Question: The goal is to obtain something similar to

To define the graph I use:
'''
import matplotlib.pyplot as plt
import networkx as nx
graph = {
'1': ['2', '3', '4'],
'2': ['5','11','12','13','14','15'],
'3' : ['6','7','66','77'],
'5': ['6', '8','66','77'],
'4': ['7','66','77'],
'7': ['9', '10']
}
MG = nx.DiGraph()
MG.add_edges_from([(start, stop, {'weigth' : len(graph[start]) })
for start in graph for stop in graph[start]])
'''
and the code to plot it is:
'''
plt.figure(figsize=(8,8))
pos=nx.graphviz_layout(MG,prog="twopi",root='1')
for n in MG.nodes_iter():
nx.draw_networkx_nodes(MG, pos,
nodelist = [n],
node_size = 2000 / float(len(MG[n[0]])+1),
node_color = (len(MG[n[0]])+1),
alpha = 1/float(len(MG[n[0]])+1),
with_labels=True
)
xmax=1.1*max(xx for xx,yy in pos.values())
ymax=1.1*max(yy for xx,yy in pos.values())
plt.xlim(0,xmax)
plt.ylim(0,ymax)
plt.show()
'''
There are 2 things here that I would like to know:
- how can I have the color node depending on the number of links each node has (i.e. 'len(MG[0])')? - where are my labels?
Thanks
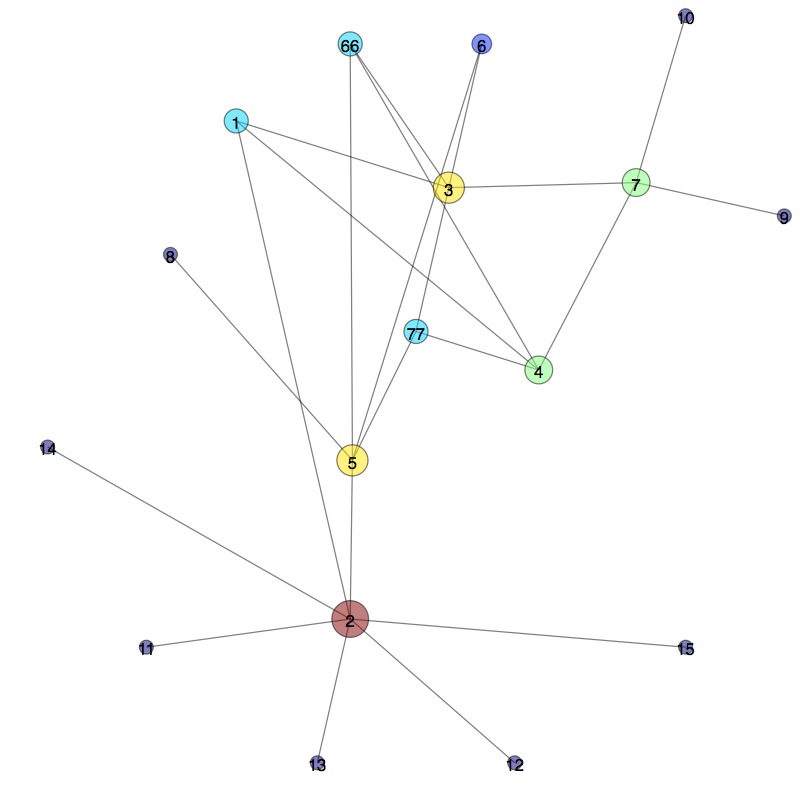
Answer: How about this? You can use matplotlib's colormaps to map values to colors for the nodes.
'''
import matplotlib.pyplot as plt
import networkx as nx
graph = {
'1': ['2', '3', '4'],
'2': ['5','11','12','13','14','15'],
'3' : ['6','7','66','77'],
'5': ['6', '8','66','77'],
'4': ['7','66','77'],
'7': ['9', '10']
}
MG = nx.DiGraph(graph)
plt.figure(figsize=(8,8))
pos=nx.graphviz_layout(MG,prog="twopi",root='1')
nodes = MG.nodes()
degree = MG.degree()
color = [degree[n] for n in nodes]
size = [2000 / (degree[n]+1.0) for n in nodes]
nx.draw(MG, pos, nodelist=nodes, node_color=color, node_size=size,
with_labels=True, cmap=plt.cm.Blues, arrows=False)
plt.show()
'''